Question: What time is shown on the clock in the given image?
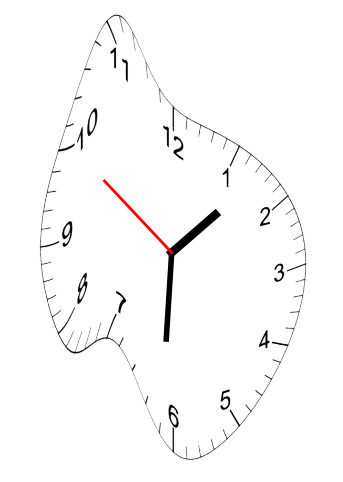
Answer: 01:30:50